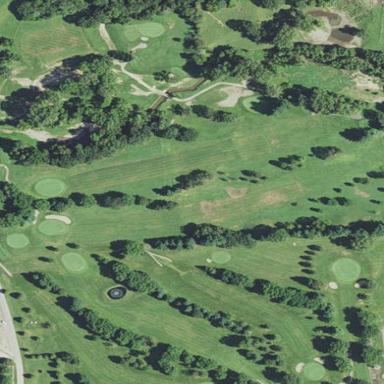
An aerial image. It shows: Golf course.